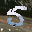
Label: 5